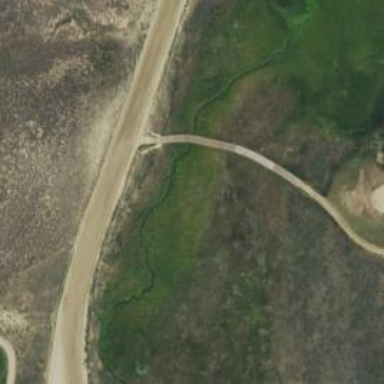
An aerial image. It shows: Track road.